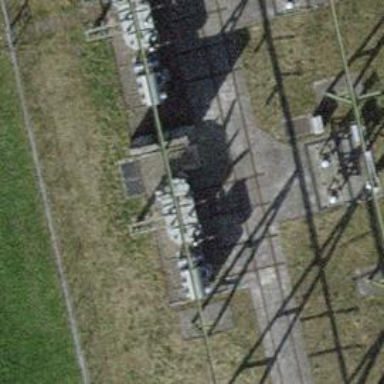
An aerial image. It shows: Power line is depicted.